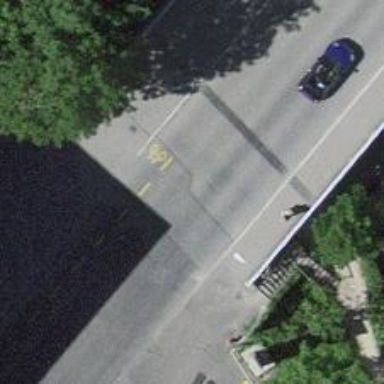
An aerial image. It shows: Residential road with asphalt surface that includes bridge. There are separate sidewalks on both sides.